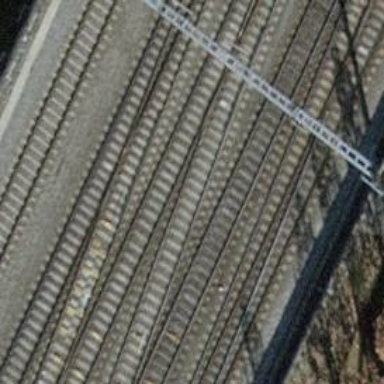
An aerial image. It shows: Single railway track with electrified contact line.